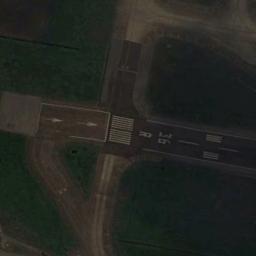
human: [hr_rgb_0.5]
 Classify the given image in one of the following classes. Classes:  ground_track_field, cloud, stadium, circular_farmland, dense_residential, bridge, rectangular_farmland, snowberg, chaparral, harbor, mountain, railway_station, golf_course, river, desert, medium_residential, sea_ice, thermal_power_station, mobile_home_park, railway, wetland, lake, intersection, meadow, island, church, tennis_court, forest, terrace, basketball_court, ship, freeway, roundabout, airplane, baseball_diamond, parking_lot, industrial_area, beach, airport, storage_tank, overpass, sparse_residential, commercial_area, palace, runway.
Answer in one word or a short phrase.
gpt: runway